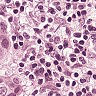
Metastatic tissue present: yes